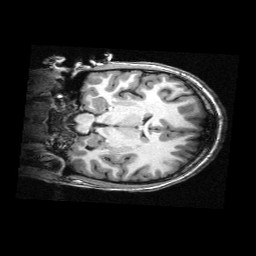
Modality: T1w
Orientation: coronal
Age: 11
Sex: female
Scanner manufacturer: siemens
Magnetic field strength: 3 T
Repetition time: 2.3 s
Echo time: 0.00336 s